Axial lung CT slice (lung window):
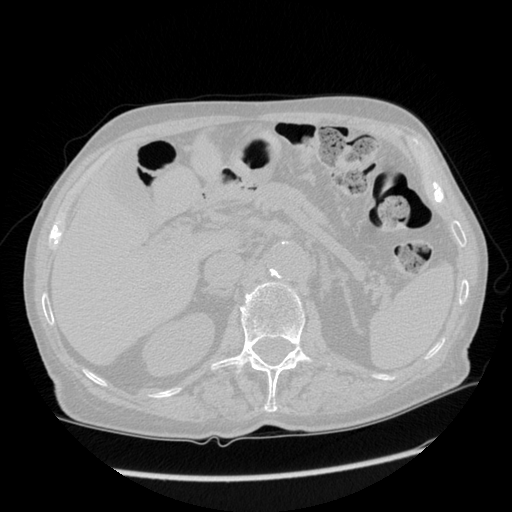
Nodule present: no